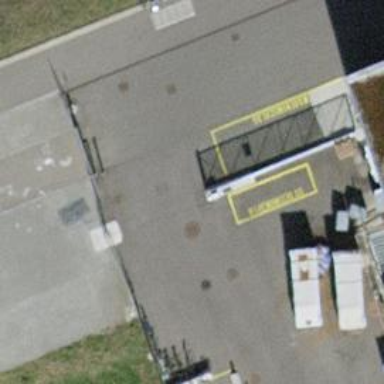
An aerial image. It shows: Lift gate barrier.